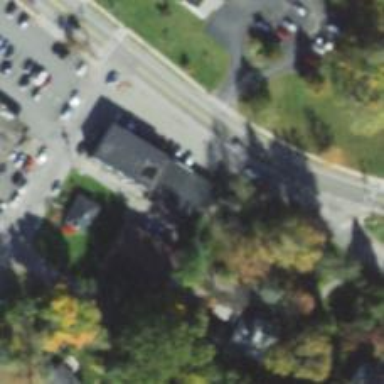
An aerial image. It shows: Pharmacy.